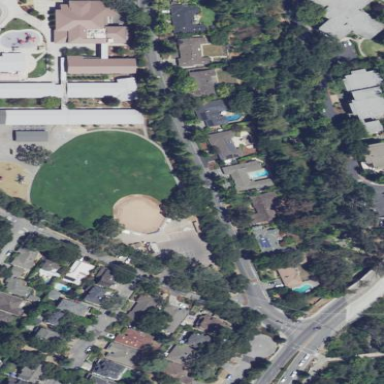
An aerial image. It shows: Baseball pitch for leisure land activities.